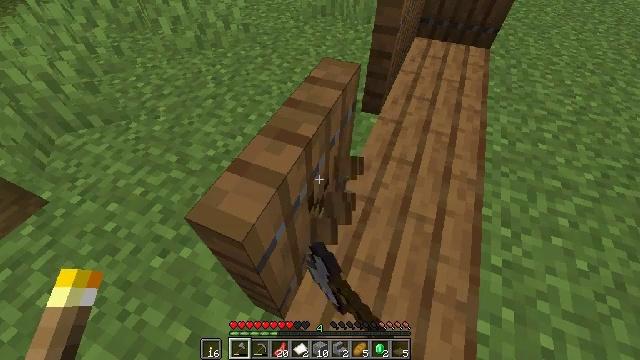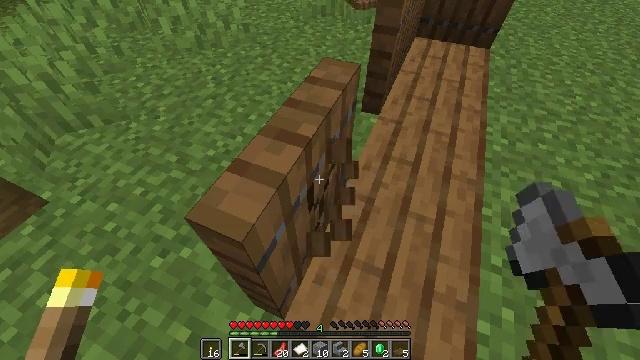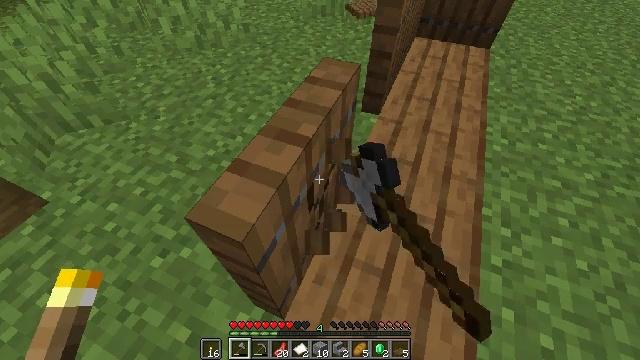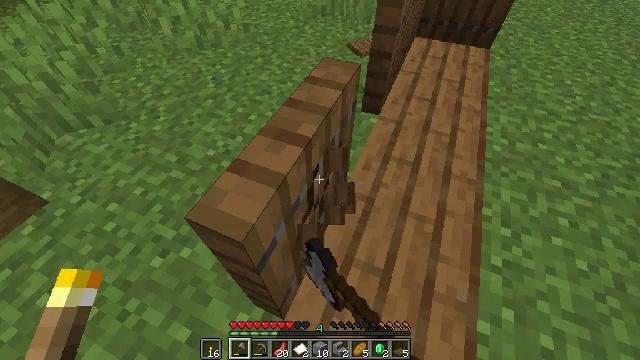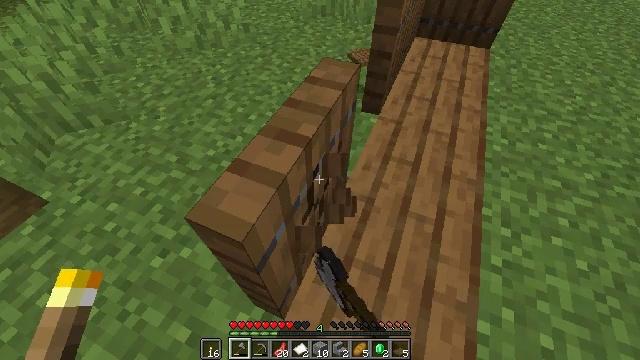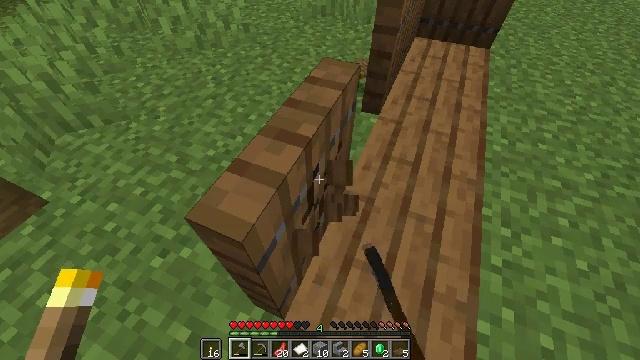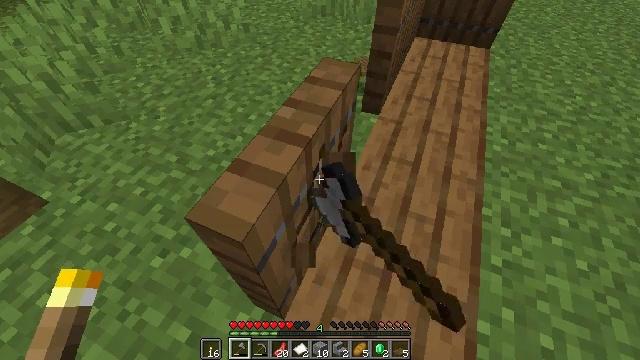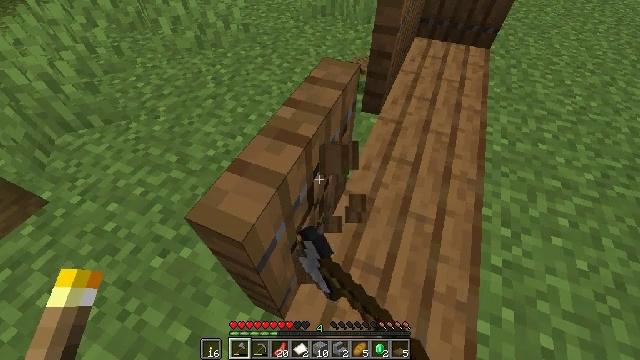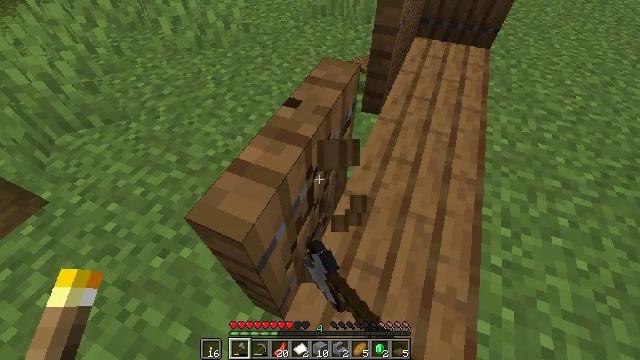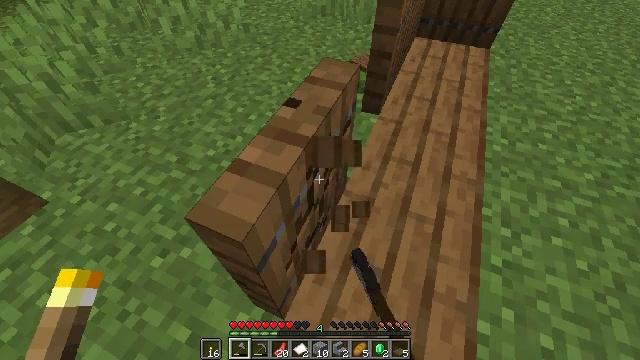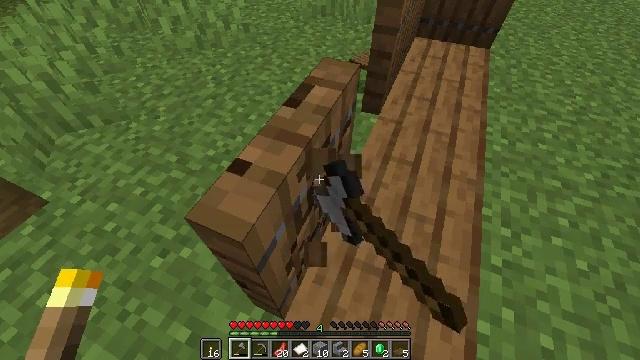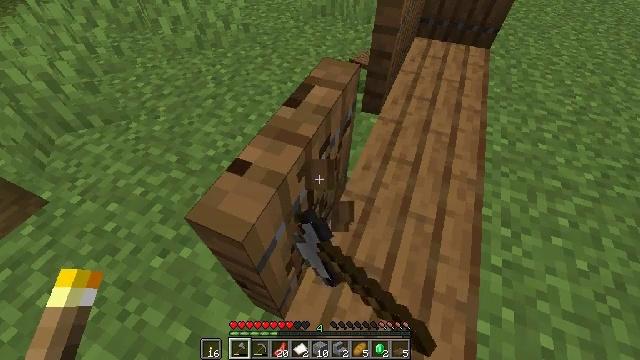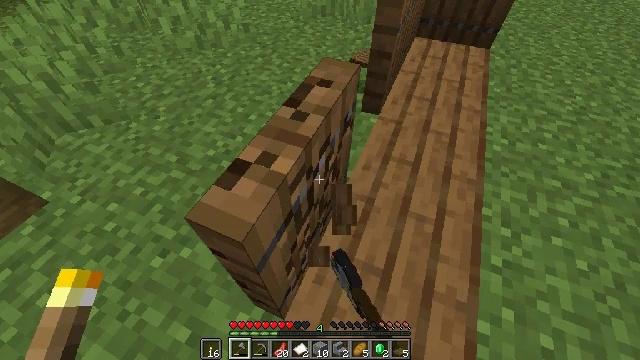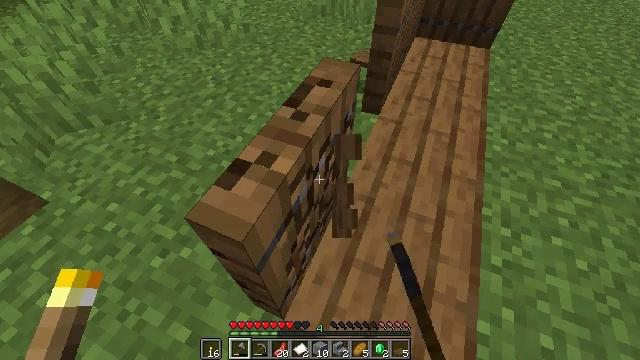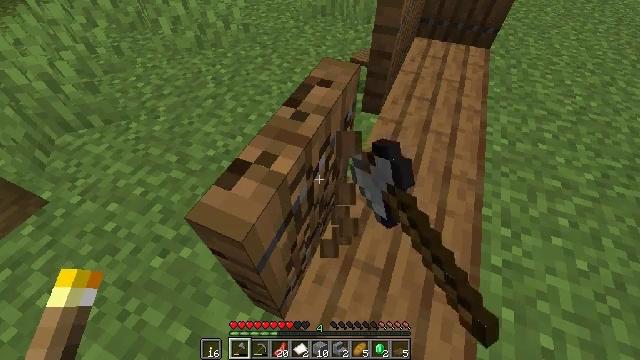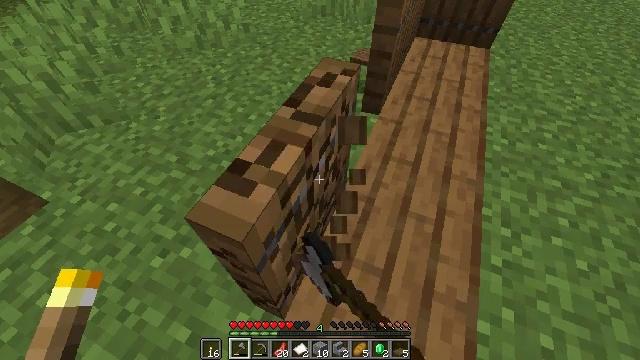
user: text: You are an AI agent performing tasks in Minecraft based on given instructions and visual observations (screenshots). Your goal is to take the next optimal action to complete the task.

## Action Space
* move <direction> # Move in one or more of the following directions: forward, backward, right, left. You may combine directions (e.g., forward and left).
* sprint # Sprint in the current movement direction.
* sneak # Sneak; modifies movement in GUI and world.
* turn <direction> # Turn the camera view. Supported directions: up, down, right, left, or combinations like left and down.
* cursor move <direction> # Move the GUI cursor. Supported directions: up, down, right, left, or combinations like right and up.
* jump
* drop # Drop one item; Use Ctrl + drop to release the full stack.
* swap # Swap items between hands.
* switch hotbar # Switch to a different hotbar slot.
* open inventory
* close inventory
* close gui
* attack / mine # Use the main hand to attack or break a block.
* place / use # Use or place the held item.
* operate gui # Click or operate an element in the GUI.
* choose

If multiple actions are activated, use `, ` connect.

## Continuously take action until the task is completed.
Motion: motion action
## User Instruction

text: Destroy the spruce trapdoor to collect it.
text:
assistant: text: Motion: attack / mine
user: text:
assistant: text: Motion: attack / mine
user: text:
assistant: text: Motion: attack / mine
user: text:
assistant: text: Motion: attack / mine
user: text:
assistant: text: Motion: attack / mine
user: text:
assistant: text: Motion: attack / mine
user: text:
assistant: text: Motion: attack / mine
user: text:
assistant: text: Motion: attack / mine
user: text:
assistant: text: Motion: attack / mine
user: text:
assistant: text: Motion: attack / mine
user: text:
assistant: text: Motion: attack / mine
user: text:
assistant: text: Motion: attack / mine
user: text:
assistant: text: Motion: attack / mine
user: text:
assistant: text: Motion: attack / mine
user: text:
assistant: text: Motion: attack / mine
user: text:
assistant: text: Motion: attack / mine
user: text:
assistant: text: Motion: attack / mine
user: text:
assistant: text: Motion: attack / mine
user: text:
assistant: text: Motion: move forward, turn right, attack / mine
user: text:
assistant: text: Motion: move forward, turn right and up, attack / mine
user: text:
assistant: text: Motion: move forward, turn right and up, attack / mine
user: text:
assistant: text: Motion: move forward, turn right and up, attack / mine
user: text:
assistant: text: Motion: turn right and up, attack / mine
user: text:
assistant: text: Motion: turn right and up, attack / mine
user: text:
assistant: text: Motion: attack / mine
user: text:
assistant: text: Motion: attack / mine
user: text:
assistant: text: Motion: attack / mine
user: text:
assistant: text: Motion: attack / mine
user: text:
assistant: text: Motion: attack / mine
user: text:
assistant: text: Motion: attack / mine